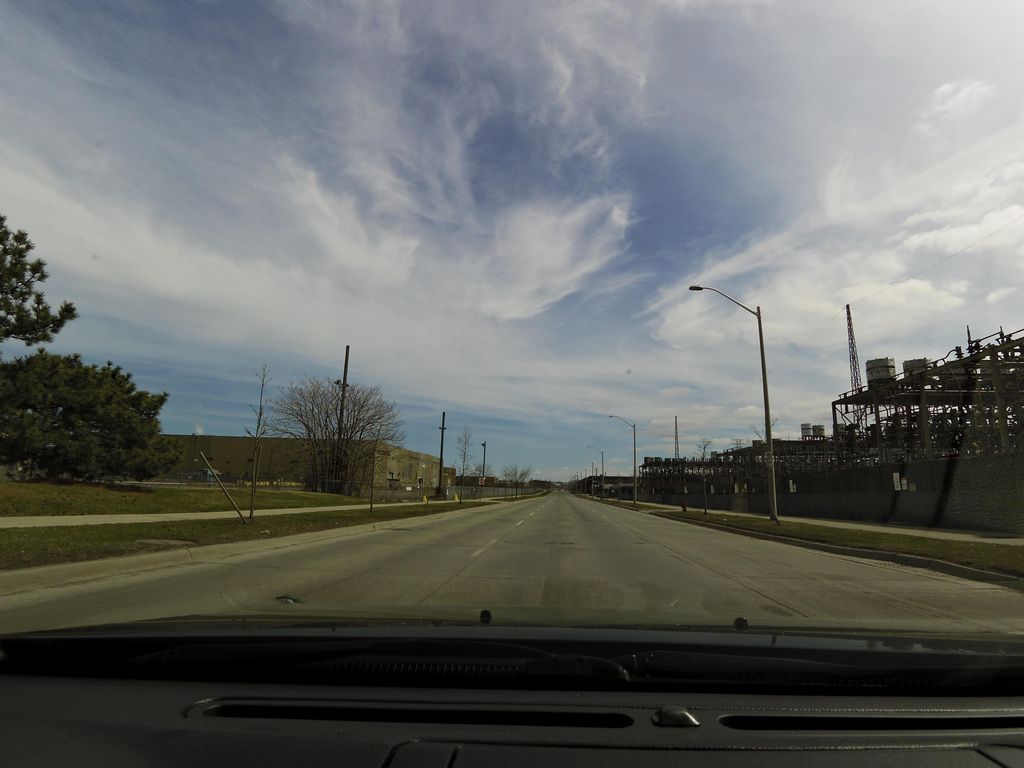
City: hamilton